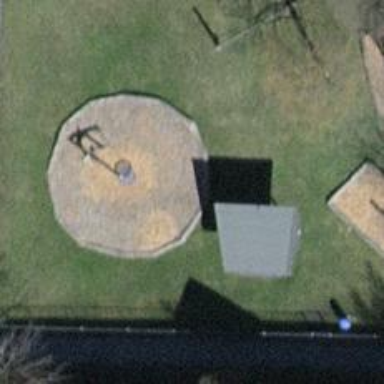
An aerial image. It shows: Playground with swings.